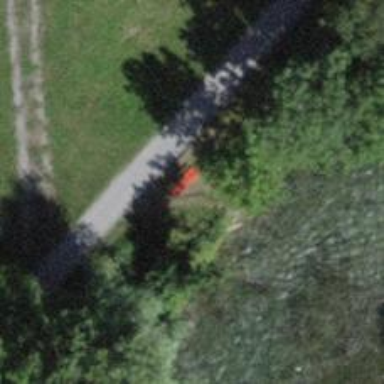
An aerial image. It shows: Red bench.